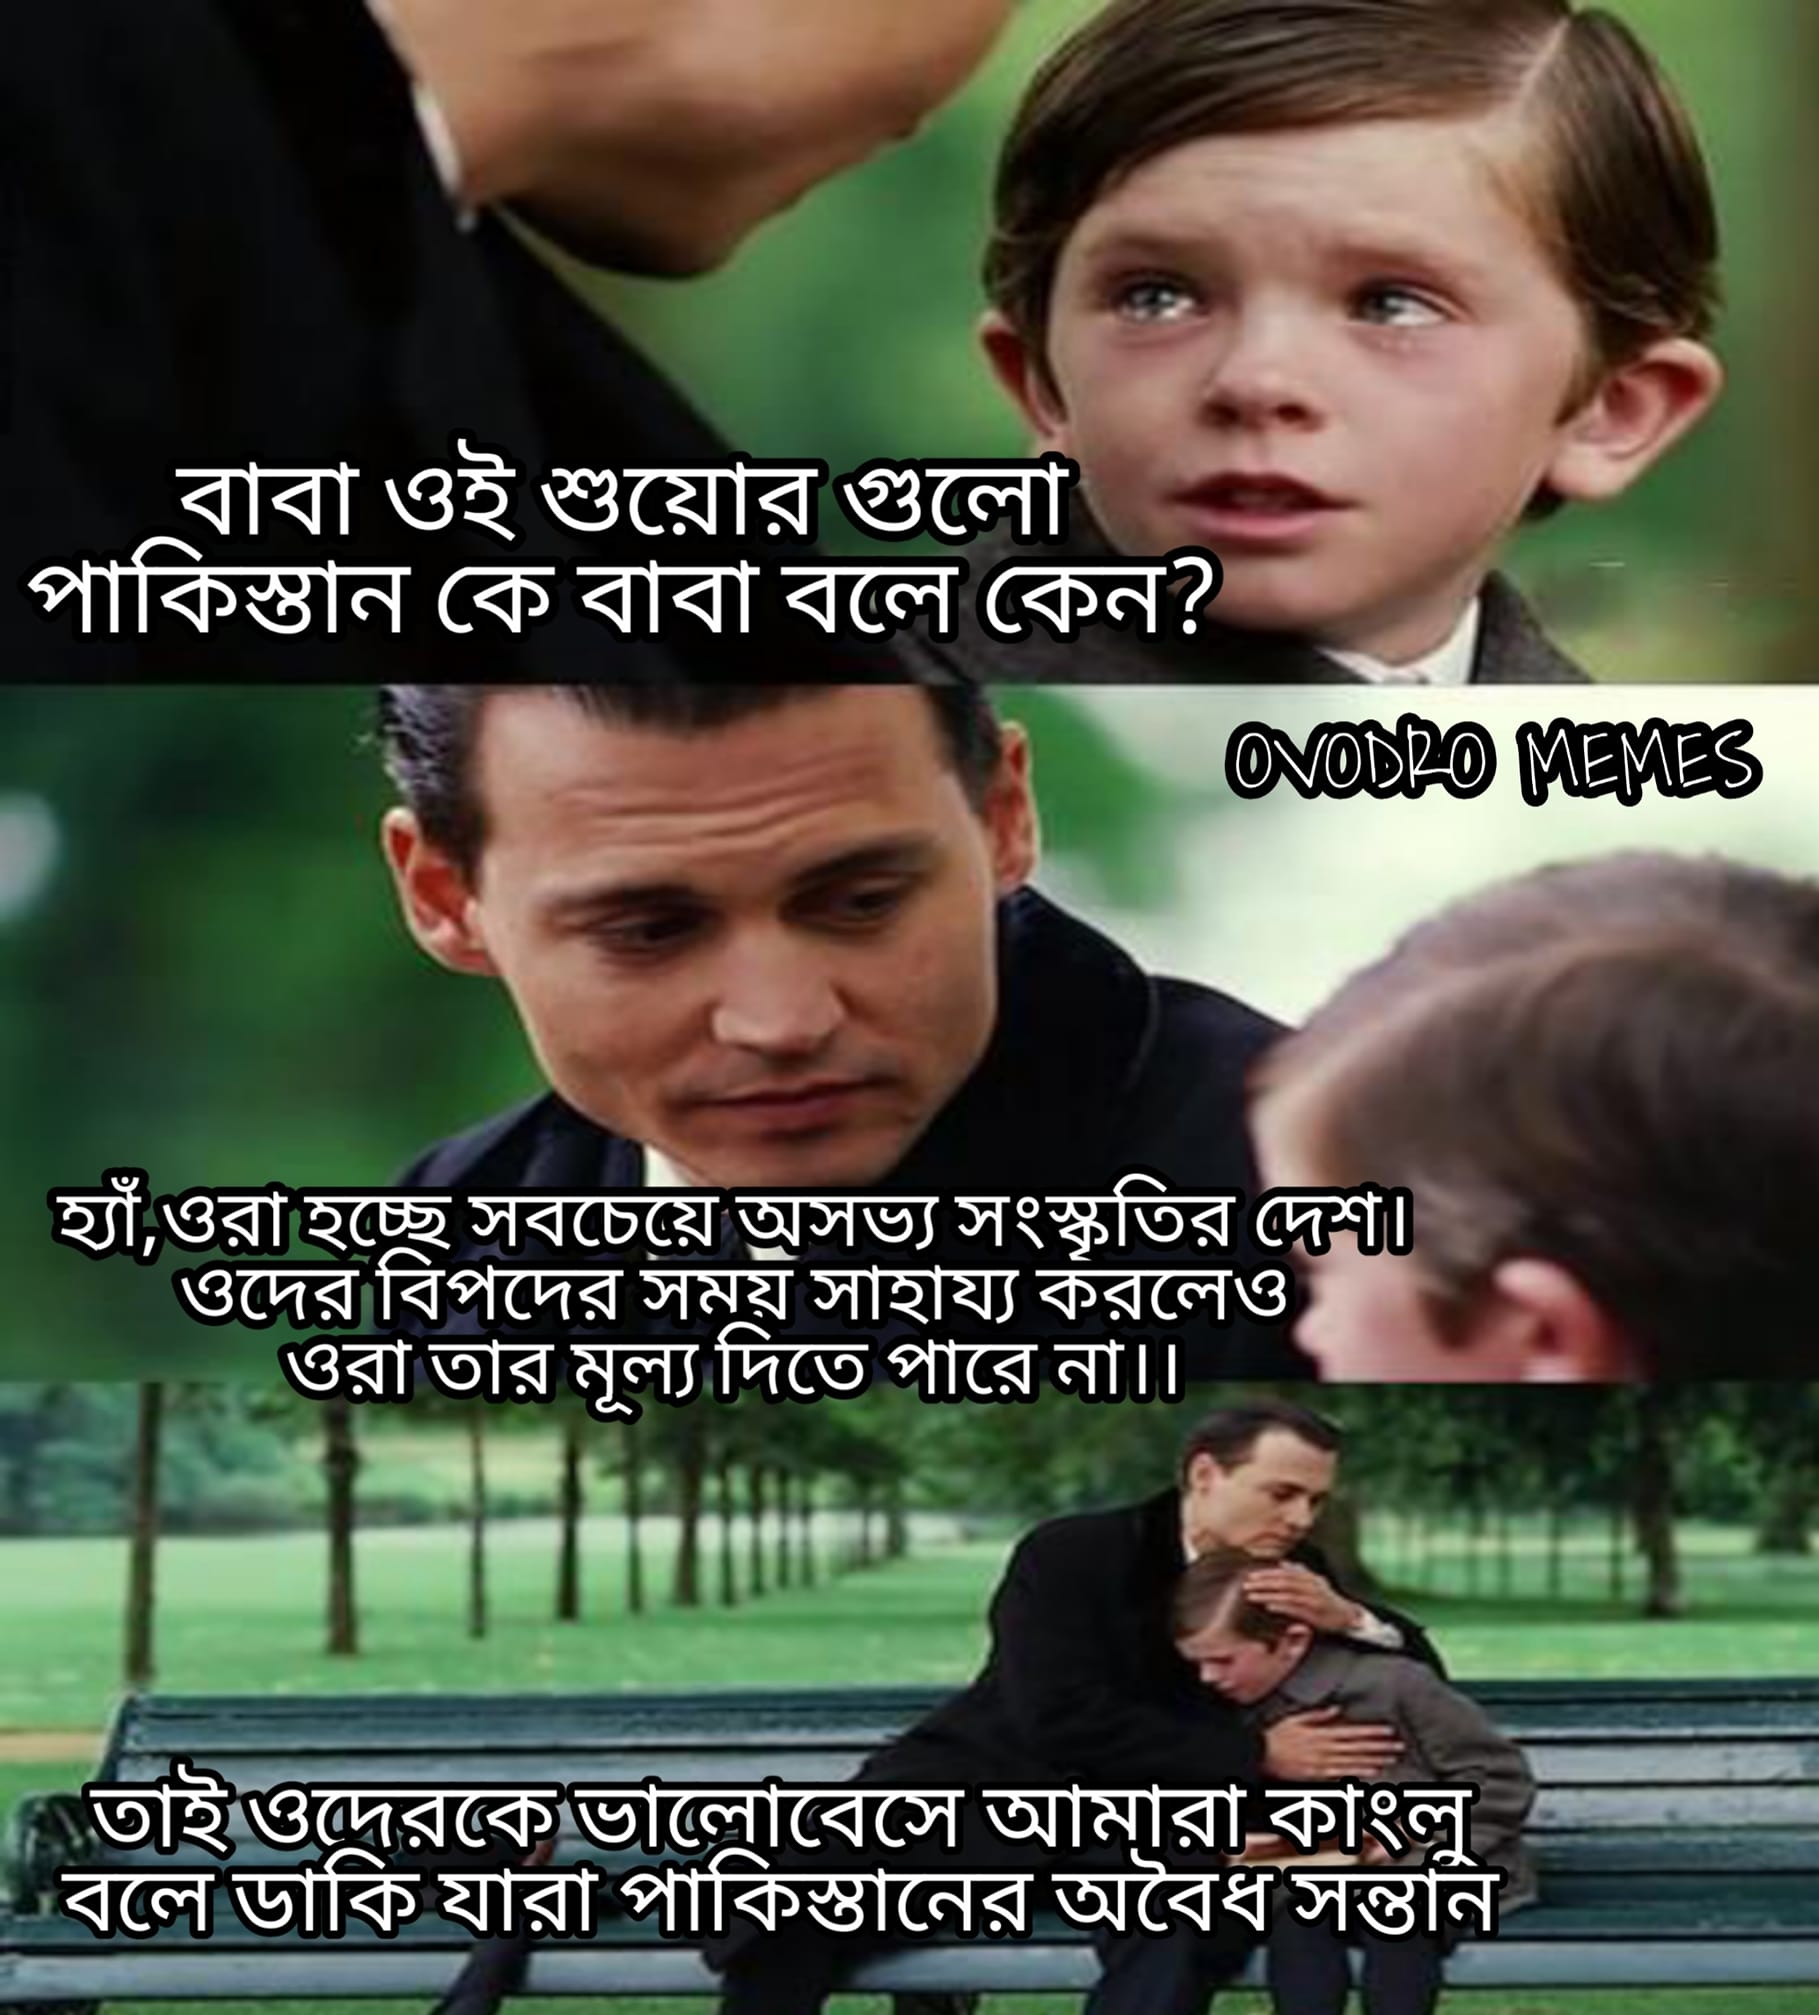
Caption: বাবা ওই শুয়োর গুলো পাকিস্তান কে বাবা বলে কেন ?   হ্যাঁ, ওরা হচ্ছে সবচেয়ে অসভ্য সংস্কৃতির দেশ ।  ওদের বিপদের সময় সাহায্য করলেও ওরা তার মূল্য দিতে পারে না ।।  তাই ওদেরকে আমরা ভালোবেসে আমারা কাংলু বলে ডাকি যারা পাকিস্তানের অবৈধ সন্তান
Label: hate